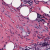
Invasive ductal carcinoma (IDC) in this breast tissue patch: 1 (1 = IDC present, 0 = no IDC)